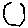
Label: hexagon